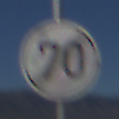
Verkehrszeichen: EndeGeschwindigkeit70
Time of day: MorningAfternoon
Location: Outdoor (RoadRail)
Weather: Clear
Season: NotSpecified
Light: Natural